Question: I intend to add object properties to classes using Jena API.
I can't find a proper way how to do this. I would like to achieve something similar to what can be done in Protege:

ExampleObjectProperty is my own ObjectProperty.
I tried adding this property using ontClass.addProperty, also adding a new statement to ontModel, but the result wasn't the same.
As far as I know, in Protege, blank node is generated (saying that :blank_node has some onProperty ExampleObjectProperty and ExampleClass has someValuesOf :blank_node... I'm not sure about this though).
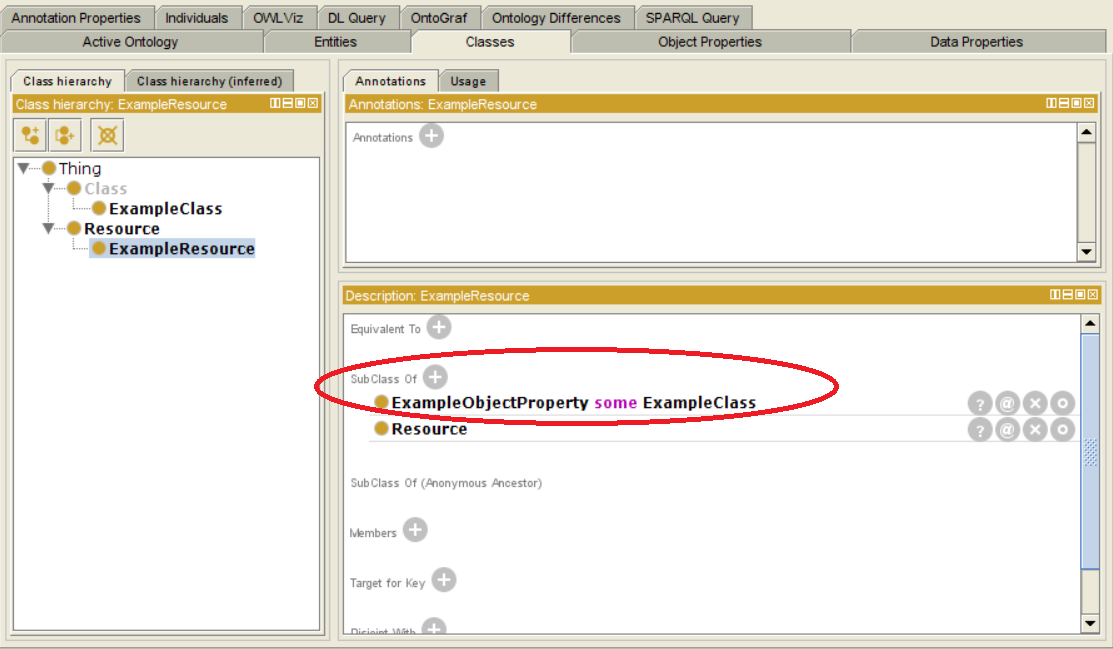
Answer: <URL> is correct; you're not trying to "add a property to a class" or anything like that. What you're trying to do is add a subclass axiom. In the Manchester OWL syntax, it would look more or less like:
> ExampleResource (ExampleObjectProperty ExampleClass)
Jena's OntModel API makes it pretty easy to create that kind of axiom though. Here's how you can do it:
'''
import com.hp.hpl.jena.ontology.OntClass;
import com.hp.hpl.jena.ontology.OntModel;
import com.hp.hpl.jena.ontology.OntModelSpec;
import com.hp.hpl.jena.ontology.OntProperty;
import com.hp.hpl.jena.rdf.model.ModelFactory;
public class SubclassOfRestriction {
public static void main(String[] args) {
final String NS = "https://stackoverflow.com/q/20476826/";
final OntModel model = ModelFactory.createOntologyModel( OntModelSpec.OWL_DL_MEM );
// Create the two classes and the property that we'll use.
final OntClass ec = model.createClass( NS+"ExampleClass" );
final OntClass er = model.createClass( NS+"ExampleResource" );
final OntProperty eop = model.createOntProperty( NS+"ExampleObjectProperty" );
// addSuperClass and createSomeValuesFromRestriction should be pretty straight-
// forward, especially if you look at the argument names in the Javadoc. The
// null just indicates that the restriction class will be anonymous; it doesn't
// have an URI of its own.
er.addSuperClass( model.createSomeValuesFromRestriction( null, eop, ec ));
// Write the model.
model.write( System.out, "RDF/XML-ABBREV" );
model.write( System.out, "TTL" );
}
}
'''
The output is:
'''
<rdf:RDF
xmlns:rdf="http://www.w3.org/1999/02/22-rdf-syntax-ns#"
xmlns:owl="http://www.w3.org/2002/07/owl#"
xmlns:xsd="http://www.w3.org/2001/XMLSchema#"
xmlns:rdfs="http://www.w3.org/2000/01/rdf-schema#">
<owl:Class rdf:about="https://stackoverflow.com/q/20476826/ExampleResource">
<rdfs:subClassOf>
<owl:Restriction>
<owl:someValuesFrom>
<owl:Class rdf:about="https://stackoverflow.com/q/20476826/ExampleClass"/>
</owl:someValuesFrom>
<owl:onProperty>
<rdf:Property rdf:about="https://stackoverflow.com/q/20476826/ExampleObjectProperty"/>
</owl:onProperty>
</owl:Restriction>
</rdfs:subClassOf>
</owl:Class>
</rdf:RDF>
'''
'''
@prefix rdfs: <http://www.w3.org/2000/01/rdf-schema#> .
@prefix owl: <http://www.w3.org/2002/07/owl#> .
@prefix xsd: <http://www.w3.org/2001/XMLSchema#> .
@prefix rdf: <http://www.w3.org/1999/02/22-rdf-syntax-ns#> .
<https://stackoverflow.com/q/20476826/ExampleObjectProperty>
a rdf:Property .
<https://stackoverflow.com/q/20476826/ExampleClass>
a owl:Class .
<https://stackoverflow.com/q/20476826/ExampleResource>
a owl:Class ;
rdfs:subClassOf [ a owl:Restriction ;
owl:onProperty <https://stackoverflow.com/q/20476826/ExampleObjectProperty> ;
owl:someValuesFrom <https://stackoverflow.com/q/20476826/ExampleClass>
] .
'''
In Protege that appears as follows:

] .